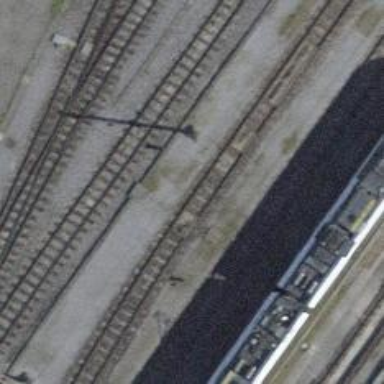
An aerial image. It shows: Narrow-gauge railway siding with 1 track. The track is electrified with contact line.